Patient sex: F
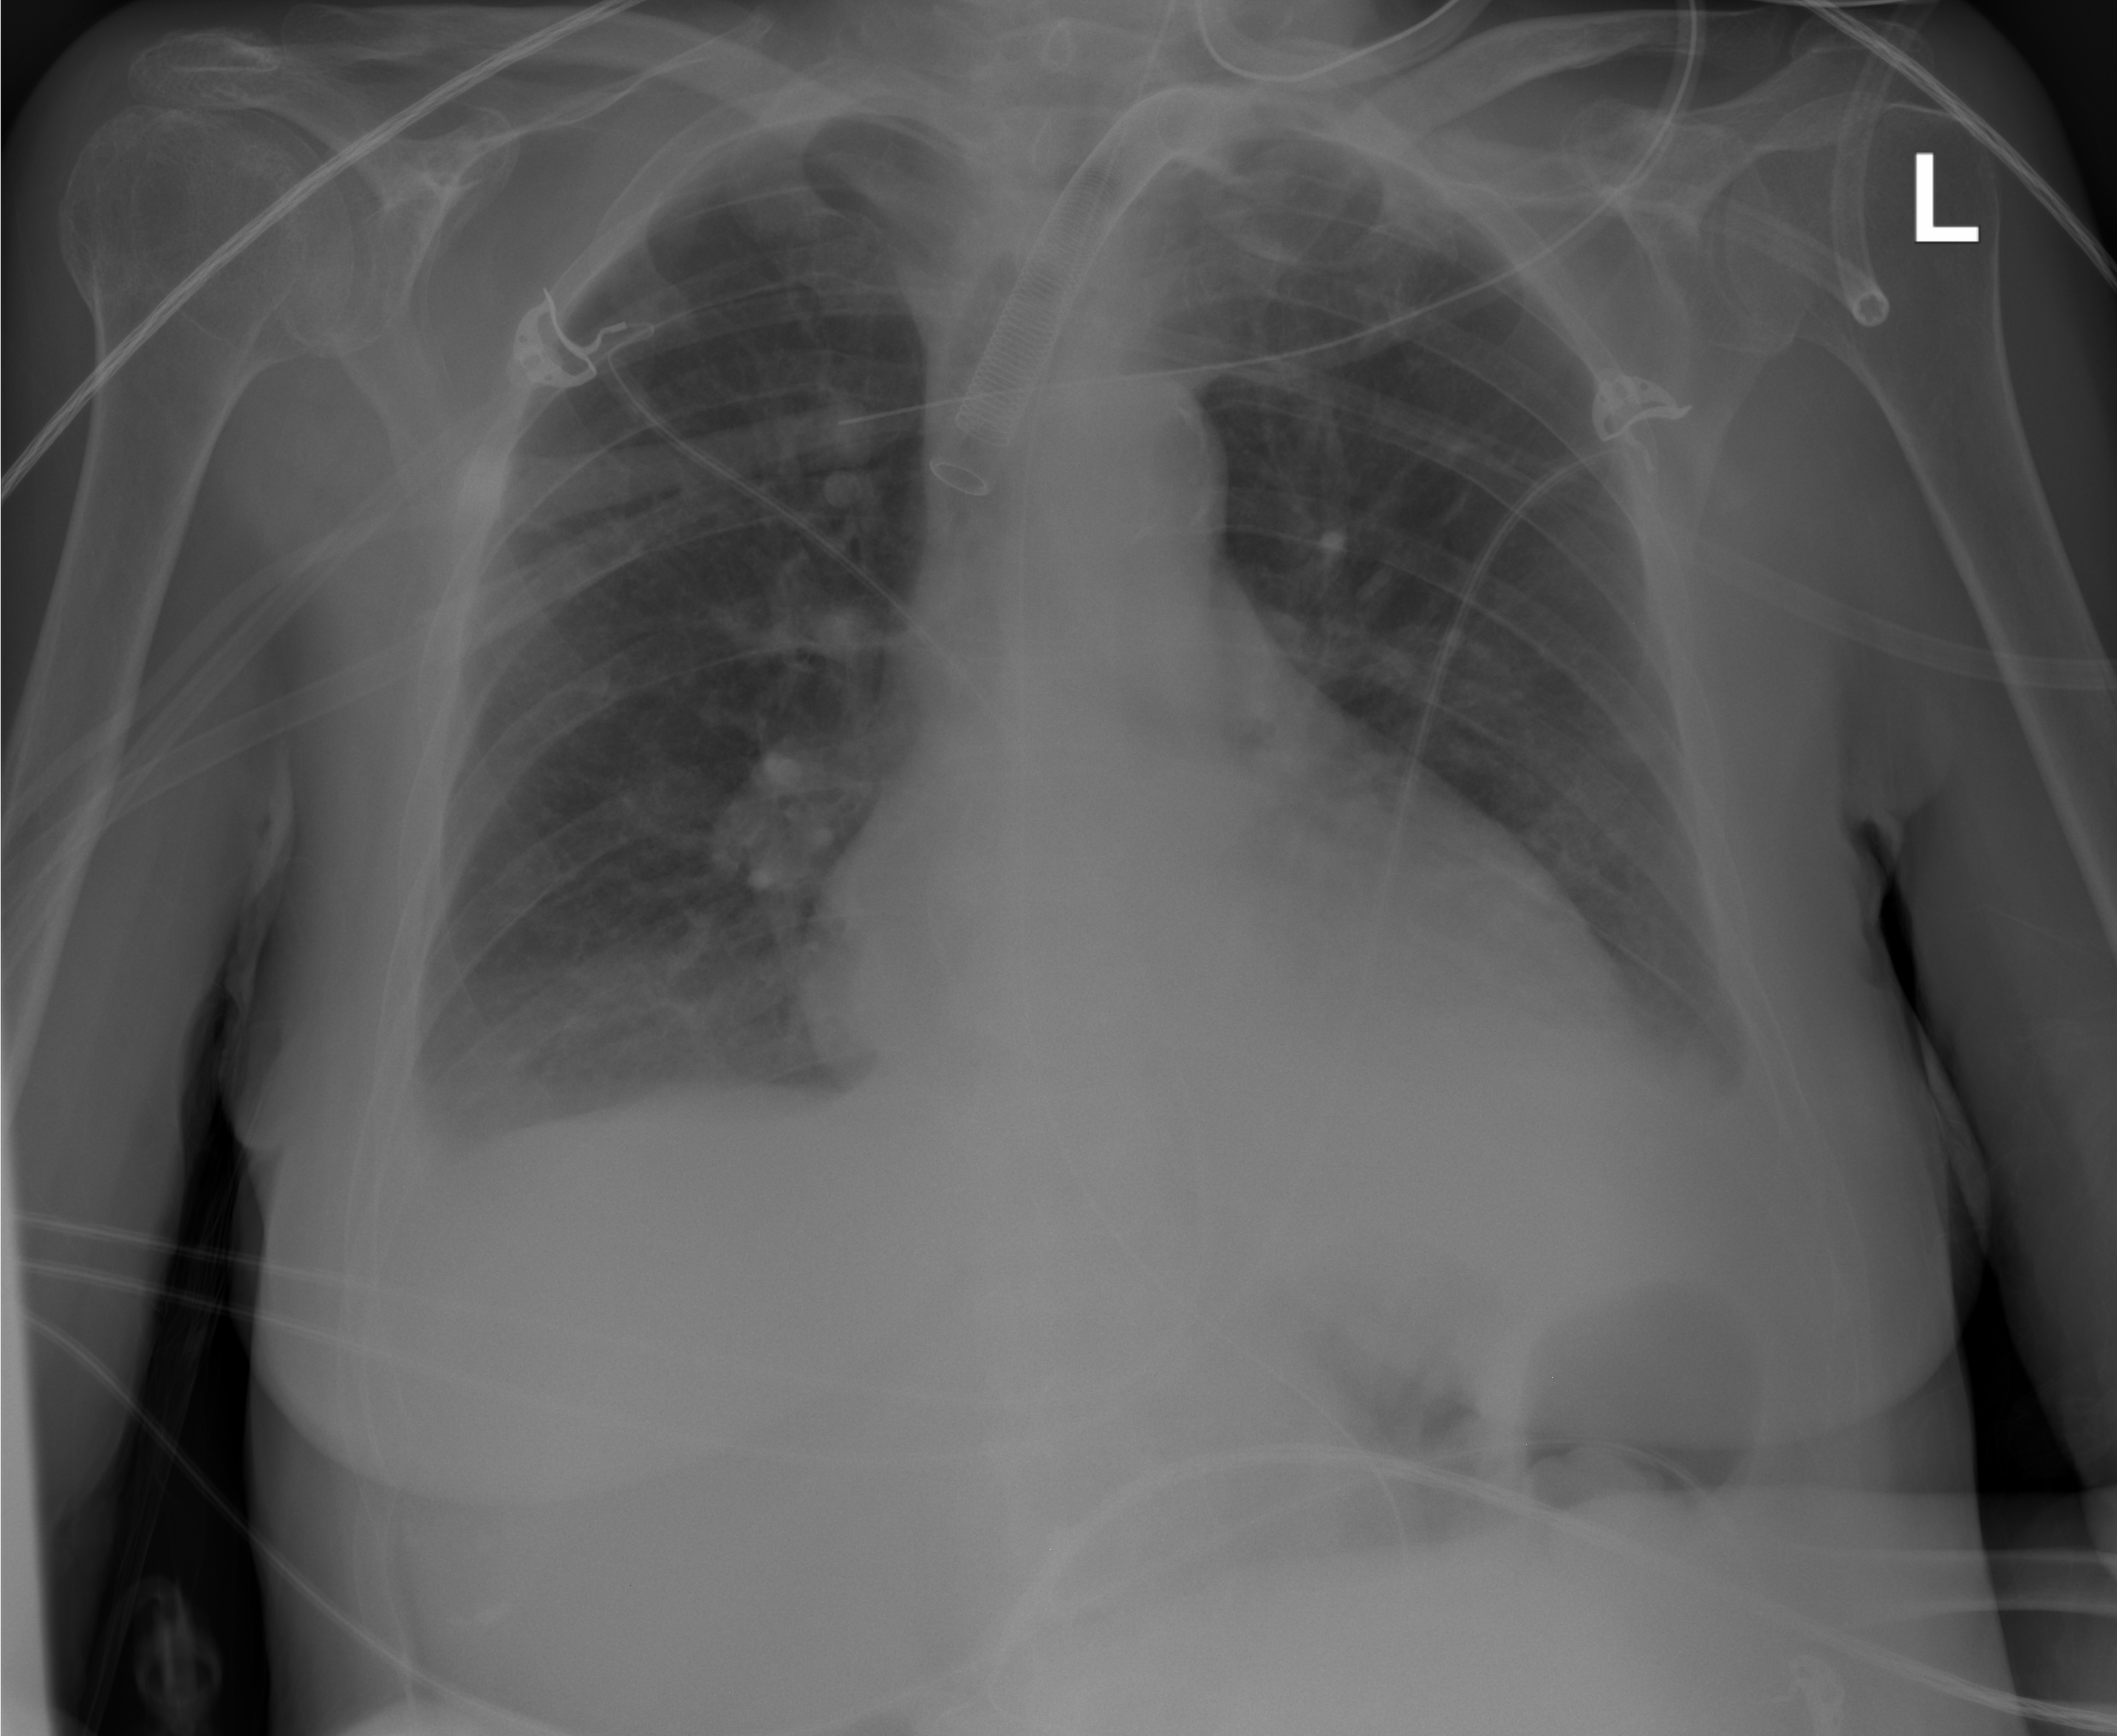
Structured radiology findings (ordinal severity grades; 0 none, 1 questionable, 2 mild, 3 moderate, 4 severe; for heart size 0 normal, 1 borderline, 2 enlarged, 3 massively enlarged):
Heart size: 0
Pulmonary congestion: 0
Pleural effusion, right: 1
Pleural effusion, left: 1
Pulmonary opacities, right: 0
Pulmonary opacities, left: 0
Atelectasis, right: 1
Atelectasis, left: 1